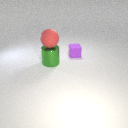
large red rubber sphere above large green metal cylinder